Question: I'm trying to use web.config transformation in my release pipeline. However, no matter what I'm doing, I always get
'2019-11-11T12:19:46.1172474Z ##[warning]Unable to apply transformation for the given package. Verify the following.'
I have a 'Web.config' and a 'Web.Elastic.config'. The project has no dependentUpon for any .config files in it's csproj, and 'Web.Elastic.config' has content as build action and is in the zip file generated from the build task.
In addition, I disabled config transformations during building just to be sure. I'm not sure what else I can do. This happens both when using the File Transform Task Preview as well as the XML transformation option during the IIS Web App Deploy task.
The File Transform task is configured like this:

I reduced my configs to this to see if there's something wrong with the transformation itself:
'''
<?xml version="1.0" encoding="utf-8"?>
<configuration>
<configSections>
<section name="apiConfig" type="System.Configuration.NameValueSectionHandler, System, Version=1.0.5000.0, Culture=neutral, PublicKeyToken=b77a5c561934e089" />
</configSections>
<apiConfig>
<add key="ClientBasetUrl" value="http://localhost:4200" />
</apiConfig>
<system.web>
<compilation debug="true" targetFramework="4.6.2">
<assemblies>
<add assembly="System.Net.Http.WebRequest, Version=4.0.0.0, Culture=neutral, PublicKeyToken=b03f5f7f11d50a3a" />
</assemblies>
</compilation>
<!-- This will handle requests up to 20MB -->
<httpRuntime targetFramework="4.6.1" maxRequestLength="20480" />
</system.web>
</configuration>
'''
with the transformation looking like this:
'''
<?xml version="1.0" encoding="utf-8"?>
<configuration xmlns:xdt="http://schemas.microsoft.com/XML-Document-Transform">
<apiConfig xdt:Transform="Replace">
<add key="ClientBasetUrl" value="https://elastic.OURPROJECT.com" />
</apiConfig>
<system.web xdt:Transform="Replace">
<customErrors mode="Off" />
<compilation debug="true" targetFramework="4.6.2" />
<httpRuntime targetFramework="4.6.1" maxRequestLength="20480" />
</system.web>
</configuration>
'''
With System.Debug set to true, the File Transformation task provides the following logs, which are not very helpful:
'''
2019-11-11T12:19:43.1224281Z ##[debug]agent.TempDirectory=C:stsagent\A1\_work\_temp
2019-11-11T12:19:43.1289319Z ##[debug]loading inputs and endpoints
2019-11-11T12:19:43.1292645Z ##[debug]loading ENDPOINT_AUTH_PARAMETER_SYSTEMVSSCONNECTION_ACCESSTOKEN
2019-11-11T12:19:43.1301246Z ##[debug]loading ENDPOINT_AUTH_SCHEME_SYSTEMVSSCONNECTION
2019-11-11T12:19:43.1304962Z ##[debug]loading ENDPOINT_AUTH_SYSTEMVSSCONNECTION
2019-11-11T12:19:43.1307442Z ##[debug]loading INPUT_ENABLEXMLTRANSFORM
2019-11-11T12:19:43.1309334Z ##[debug]loading INPUT_FILETYPE
2019-11-11T12:19:43.1316311Z ##[debug]loading INPUT_FOLDERPATH
2019-11-11T12:19:43.1316632Z ##[debug]loading INPUT_XMLTRANSFORMATIONRULES
2019-11-11T12:19:43.1322390Z ##[debug]loaded 7
2019-11-11T12:19:43.1334690Z ##[debug]Agent.ProxyUrl=undefined
2019-11-11T12:19:43.1336439Z ##[debug]Agent.CAInfo=undefined
2019-11-11T12:19:43.1336699Z ##[debug]Agent.ClientCert=undefined
2019-11-11T12:19:43.1336884Z ##[debug]Agent.SkipCertValidation=undefined
2019-11-11T12:19:43.2867243Z ##[debug]check path : C:stsagent\A1\_work\_tasks\FileTransform_8ce97e91-56cc-4743-bfab-9a9315be5f27.1.6 ask.json
2019-11-11T12:19:43.2867893Z ##[debug]adding resource file: C:stsagent\A1\_work\_tasks\FileTransform_8ce97e91-56cc-4743-bfab-9a9315be5f27.1.6 ask.json
2019-11-11T12:19:43.2868317Z ##[debug]system.culture=en-US
2019-11-11T12:19:43.2882674Z ##[debug]check path : C:stsagent\A1\_work\_tasks\FileTransform_8ce97e91-56cc-4743-bfab-9a9315be5f27.1.6
ode_modules\webdeployment-common-v2\module.json
2019-11-11T12:19:43.2883957Z ##[debug]adding resource file: C:stsagent\A1\_work\_tasks\FileTransform_8ce97e91-56cc-4743-bfab-9a9315be5f27.1.6
ode_modules\webdeployment-common-v2\module.json
2019-11-11T12:19:43.2884521Z ##[debug]system.culture=en-US
2019-11-11T12:19:43.2900694Z ##[debug]folderPath=C:stsagent\A1\_work
2\SLX-Backend\drop\OURPROJECT.zip
2019-11-11T12:19:43.2902832Z ##[debug]Finding files matching input: C:stsagent\A1\_work
2\SLX-Backend\drop\OURPROJECT.zip
2019-11-11T12:19:43.2907625Z ##[debug]fileType=xml
2019-11-11T12:19:43.2908713Z ##[debug]targetFiles=null
2019-11-11T12:19:43.2911002Z ##[debug]enableXmlTransform=true
2019-11-11T12:19:43.2912768Z ##[debug]xmlTransformationRules=-transform **\OURPROJECT\obj\Release\Package\PackageTmp\Web.Elastic.config -xml **\OURPROJECT\obj\Release\Package\PackageTmp\Web.config
2019-11-11T12:19:43.2916829Z ##[debug]This is zip package
2019-11-11T12:19:43.2919443Z ##[debug]Agent.TempDirectory=C:stsagent\A1\_work\_temp
2019-11-11T12:19:43.2919672Z ##[debug]Agent.TempDirectory=C:stsagent\A1\_work\_temp
2019-11-11T12:19:43.2927405Z ##[debug]extracting C:stsagent\A1\_work
2\SLX-Backend\drop\OURPROJECT.zip to C:stsagent\A1\_work\_temp emp_web_package_9699193652416063
2019-11-11T12:19:45.9624316Z ##[debug]extracted C:stsagent\A1\_work
2\SLX-Backend\drop\OURPROJECT.zip to C:stsagent\A1\_work\_temp emp_web_package_9699193652416063 Successfully
2019-11-11T12:19:46.0225418Z ##[debug]defaultRoot: 'C:stsagent\A1\_work\_temp emp_web_package_9699193652416063'
2019-11-11T12:19:46.0225668Z ##[debug]findOptions.allowBrokenSymbolicLinks: 'false'
2019-11-11T12:19:46.0225791Z ##[debug]findOptions.followSpecifiedSymbolicLink: 'true'
2019-11-11T12:19:46.0225928Z ##[debug]findOptions.followSymbolicLinks: 'true'
2019-11-11T12:19:46.0226038Z ##[debug]matchOptions.debug: 'false'
2019-11-11T12:19:46.0226147Z ##[debug]matchOptions.nobrace: 'true'
2019-11-11T12:19:46.0226280Z ##[debug]matchOptions.noglobstar: 'false'
2019-11-11T12:19:46.0226387Z ##[debug]matchOptions.dot: 'true'
2019-11-11T12:19:46.0226547Z ##[debug]matchOptions.noext: 'false'
2019-11-11T12:19:46.0226657Z ##[debug]matchOptions.nocase: 'true'
2019-11-11T12:19:46.0226763Z ##[debug]matchOptions.nonull: 'false'
2019-11-11T12:19:46.0226896Z ##[debug]matchOptions.matchBase: 'false'
2019-11-11T12:19:46.0227016Z ##[debug]matchOptions.nocomment: 'false'
2019-11-11T12:19:46.0227146Z ##[debug]matchOptions.nonegate: 'false'
2019-11-11T12:19:46.0227252Z ##[debug]matchOptions.flipNegate: 'false'
2019-11-11T12:19:46.0227392Z ##[debug]pattern: '**\OURPROJECT\obj\Release\Package\PackageTmp\Web.config'
2019-11-11T12:19:46.0227519Z ##[debug]findPath: 'C:stsagent\A1\_work\_temp emp_web_package_9699193652416063'
2019-11-11T12:19:46.0227632Z ##[debug]statOnly: 'false'
2019-11-11T12:19:46.0227769Z ##[debug]findPath: 'C:stsagent\A1\_work\_temp emp_web_package_9699193652416063'
2019-11-11T12:19:46.0227885Z ##[debug]findOptions.allowBrokenSymbolicLinks: 'false'
2019-11-11T12:19:46.0228032Z ##[debug]findOptions.followSpecifiedSymbolicLink: 'true'
2019-11-11T12:19:46.0228152Z ##[debug]findOptions.followSymbolicLinks: 'true'
...
2019-11-11T12:19:46.0970036Z ##[debug]615 results
2019-11-11T12:19:46.0970193Z ##[debug]found 615 paths
2019-11-11T12:19:46.0970374Z ##[debug]applying include pattern
2019-11-11T12:19:46.0970559Z ##[debug]adjustedPattern: 'C:stsagent\A1\_work\_temp emp_web_package_9699193652416063\**\PackageTmp\Web.config'
2019-11-11T12:19:46.1099930Z ##[debug]1 matches
2019-11-11T12:19:46.1100207Z ##[debug]1 final results
2019-11-11T12:19:46.1172474Z ##[warning]Unable to apply transformation for the given package. Verify the following.
2019-11-11T12:19:46.1179673Z ##[debug]Processed: ##vso[task.issue type=warning;]Unable to apply transformation for the given package. Verify the following.
'''
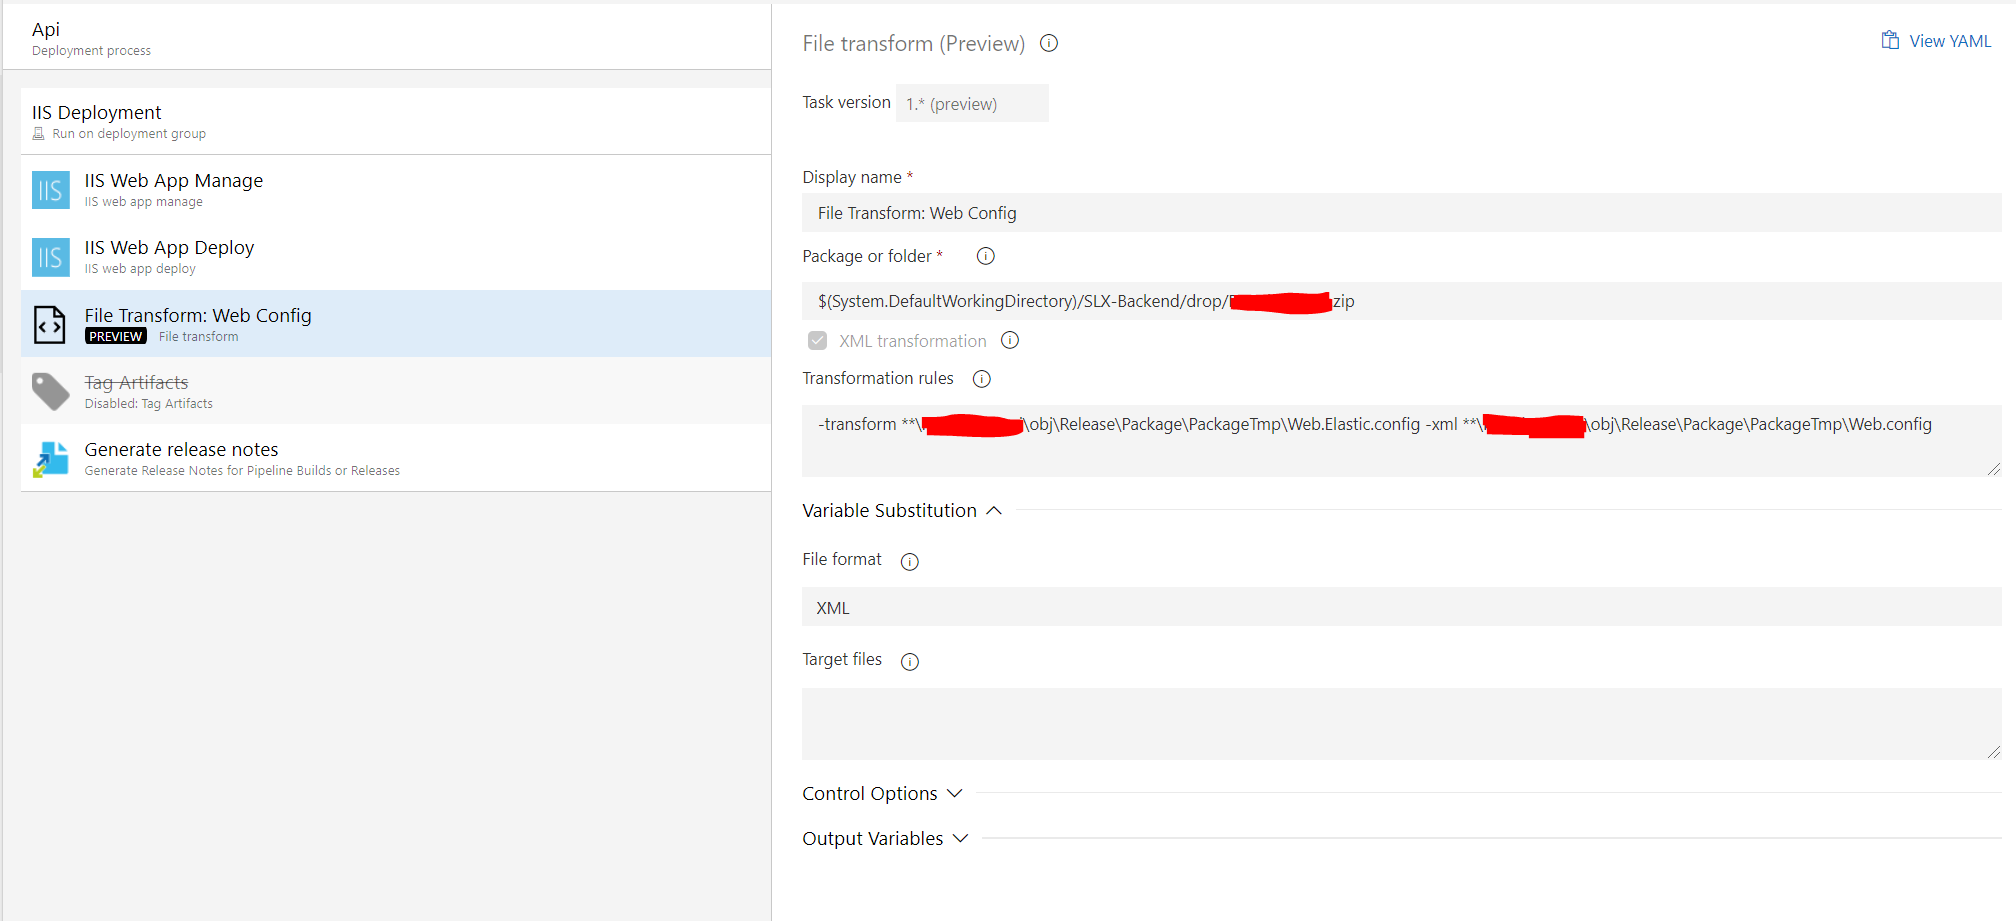
Answer: As the configuration in the config files you shared above, there's no any problem in it when apply it on my side.
In fact, in your build log, it has been show you the problem caused by what.
<URL>
You can see that the task only found out only one file while here it should match 2 files, like this:
<URL>
These 2 files, one is config and another is transformation config file. But in your build, it can only found out one file (Not sure whether the log you shared is completed, as I see, it only detect out 'Web.config' file).
---
This issue should relevant the configuration of your task. Seems you were linking the artifact, and want to applying the transformation into that.
Please modify the blank as this pic shown:
<URL>
And change your Transformation rules as:
'''
-transform **\*.Elastic.config -xml **\*.config
'''